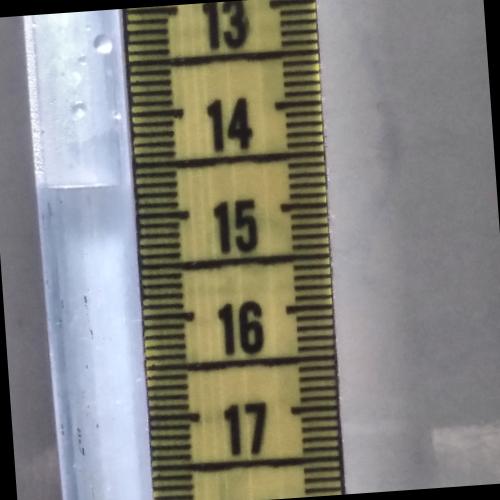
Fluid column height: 14.7 cm